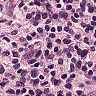
Metastatic tissue present: no